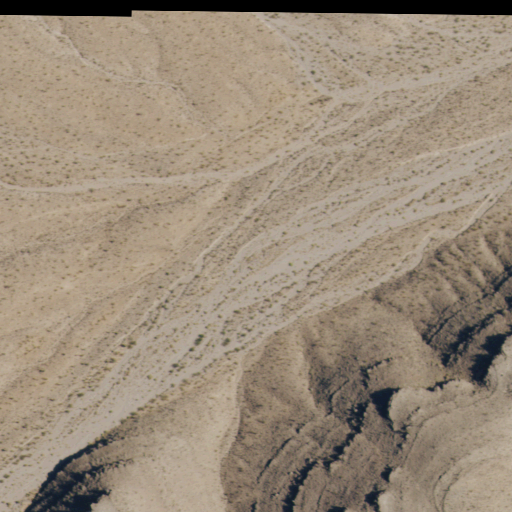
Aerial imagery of valley in Nevada named Grassy Canyon containing only shrub